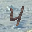
Label: 4